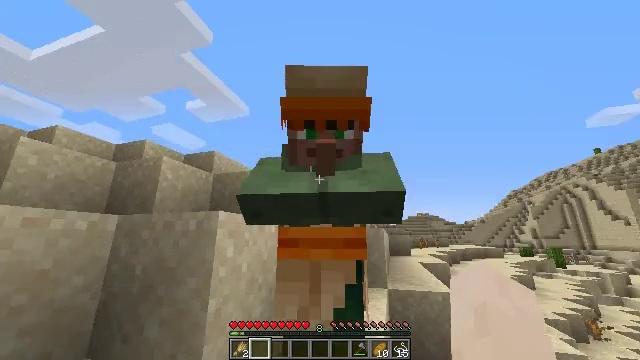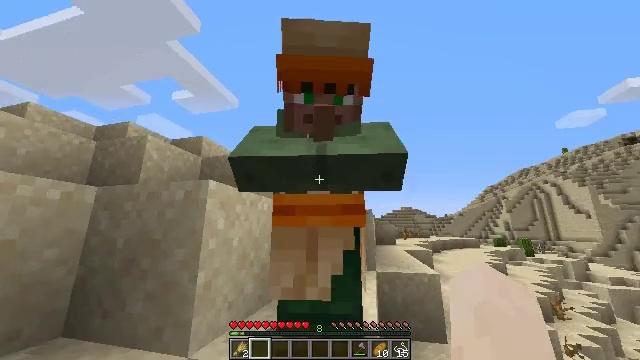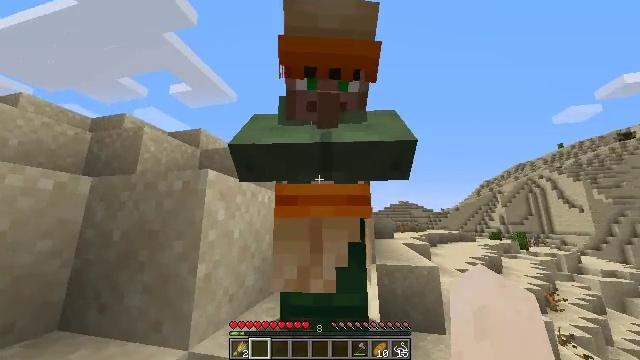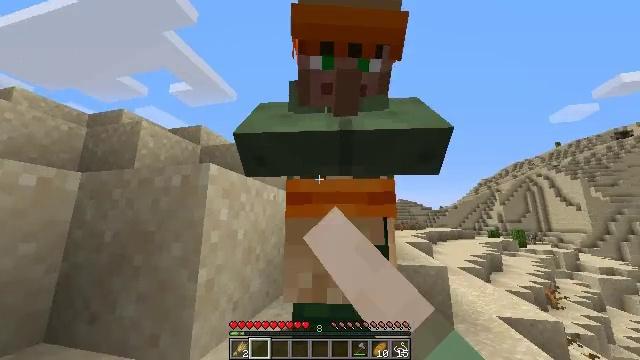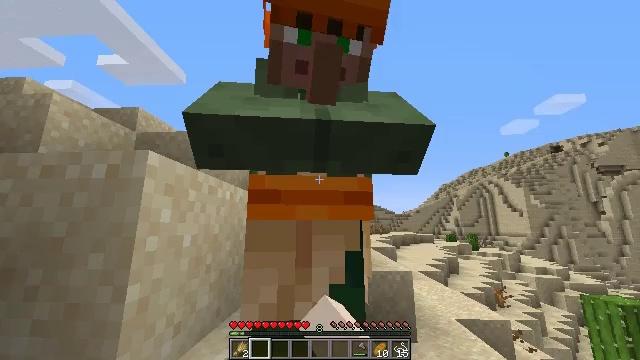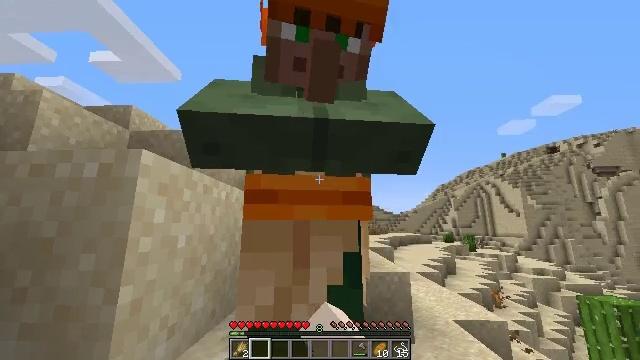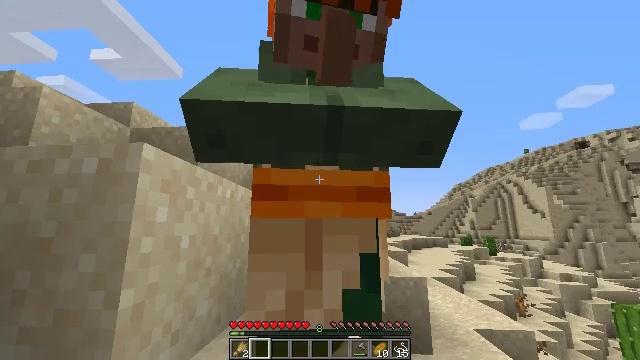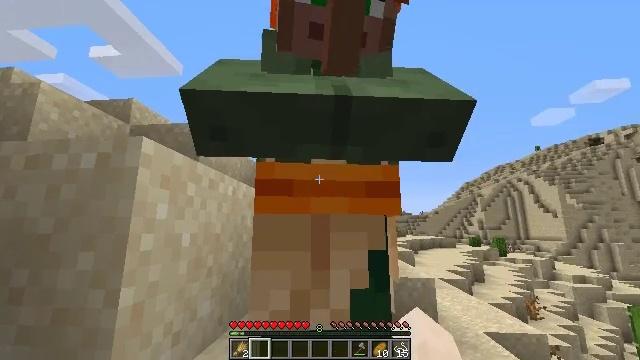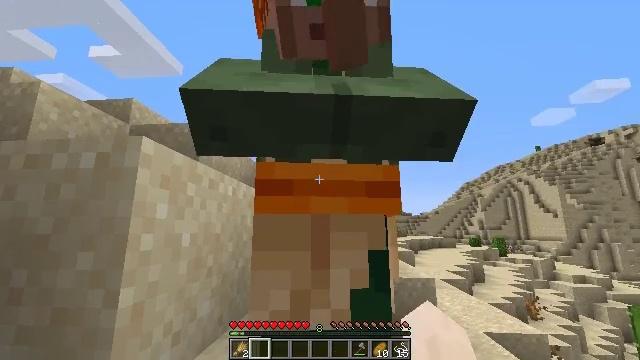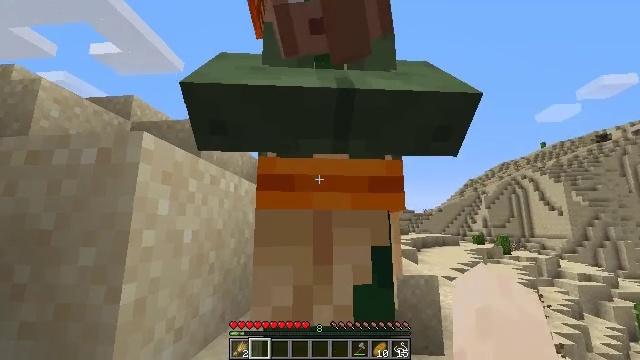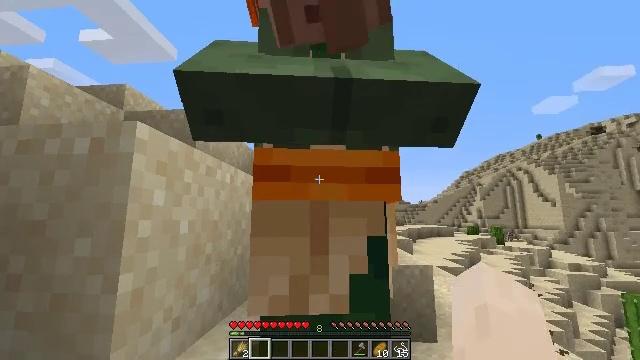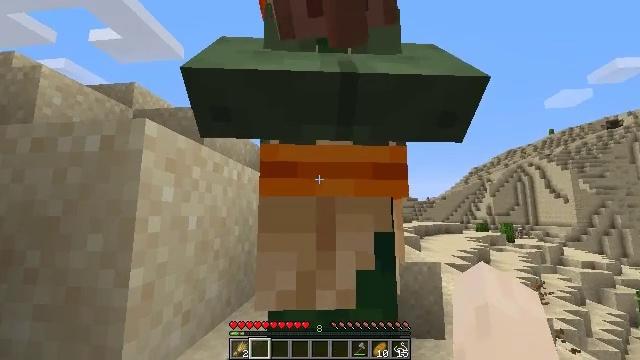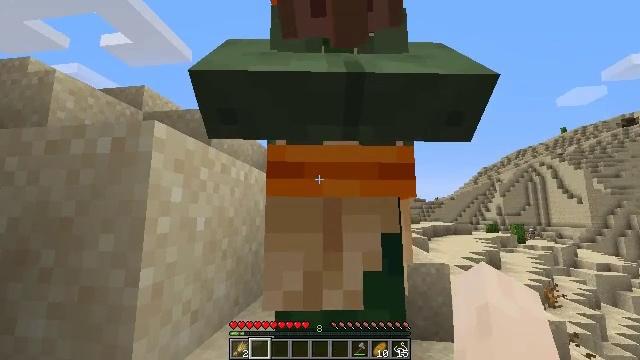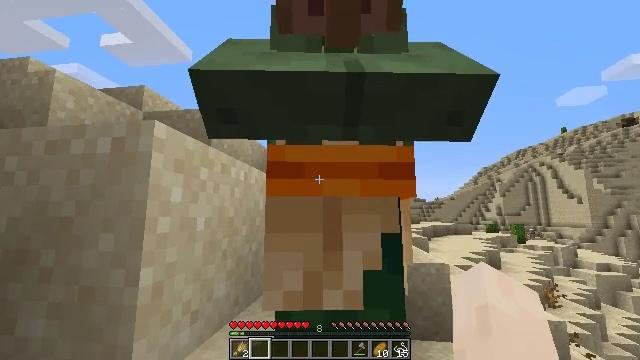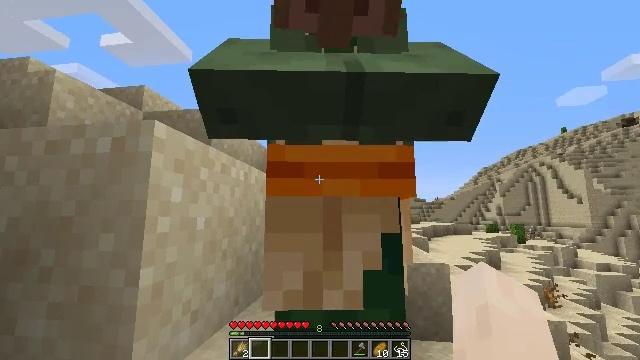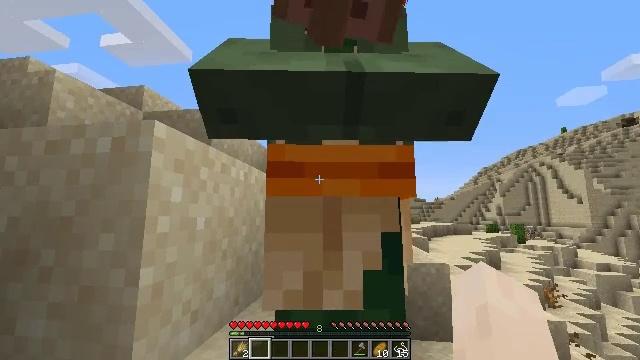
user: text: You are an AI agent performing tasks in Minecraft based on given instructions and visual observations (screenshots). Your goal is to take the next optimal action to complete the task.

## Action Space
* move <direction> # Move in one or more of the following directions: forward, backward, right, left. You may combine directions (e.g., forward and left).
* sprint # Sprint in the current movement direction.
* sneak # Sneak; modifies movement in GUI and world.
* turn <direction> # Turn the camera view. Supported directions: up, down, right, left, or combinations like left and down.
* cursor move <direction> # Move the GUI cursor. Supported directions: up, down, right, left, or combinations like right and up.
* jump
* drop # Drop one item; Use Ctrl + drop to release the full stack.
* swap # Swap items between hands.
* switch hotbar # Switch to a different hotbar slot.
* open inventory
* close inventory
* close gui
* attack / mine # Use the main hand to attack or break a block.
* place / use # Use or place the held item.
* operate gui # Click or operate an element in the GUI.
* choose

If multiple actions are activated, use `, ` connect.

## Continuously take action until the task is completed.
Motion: motion action
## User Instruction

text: Make cooked rabbit by cooking raw rabbit.
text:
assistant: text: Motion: move forward and move left, sprint, turn right and down
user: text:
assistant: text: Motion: sprint, turn down, use / place
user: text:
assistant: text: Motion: sprint, use / place
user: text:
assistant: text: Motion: sprint, turn right, use / place
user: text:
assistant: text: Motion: sprint
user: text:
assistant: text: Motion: turn left
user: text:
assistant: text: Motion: no_op
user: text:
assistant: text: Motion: no_op
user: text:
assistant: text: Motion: no_op
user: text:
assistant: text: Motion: turn down
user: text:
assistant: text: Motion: turn left
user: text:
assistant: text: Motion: turn left
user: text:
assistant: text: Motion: no_op
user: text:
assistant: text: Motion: no_op
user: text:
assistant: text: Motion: no_op
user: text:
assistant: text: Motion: no_op
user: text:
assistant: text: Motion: no_op
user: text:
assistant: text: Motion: no_op
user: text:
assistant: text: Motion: no_op
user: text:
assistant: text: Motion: turn right
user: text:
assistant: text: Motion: turn right and up
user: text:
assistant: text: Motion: turn left and up
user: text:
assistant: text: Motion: turn left and up
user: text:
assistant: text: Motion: turn up
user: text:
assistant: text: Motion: no_op
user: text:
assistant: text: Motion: no_op
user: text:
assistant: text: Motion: no_op
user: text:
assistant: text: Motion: no_op
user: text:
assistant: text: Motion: turn right and down
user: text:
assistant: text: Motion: move forward, turn right and down